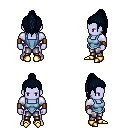
a pixel art fantasy rpg character, male body template, dark elf, purple skin, blue vest, metal pants, raven long topknot hairstyle, leather bracers, gold boots, four views (front, back, left, right), 2x2 character sprite sheet, small pixel art, hard edges, no anti-aliasing